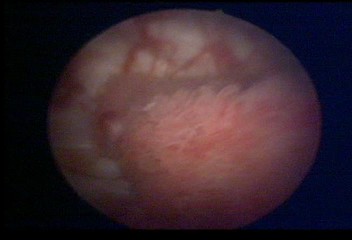
Modality: WLC
Class: Malignant
Subclass: HighGradePapillary
Lesion: L1
Stage: T1
Morphology: Papillary
Bladder cancer association: Yes
Annotated structures: Tumor